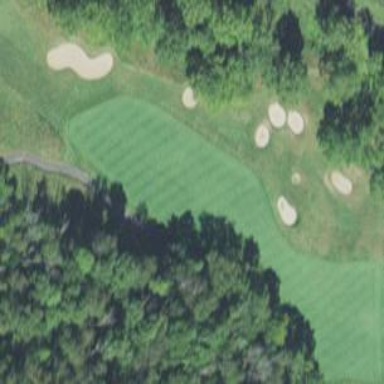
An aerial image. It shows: Rough area on grassy golf course.